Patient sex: M
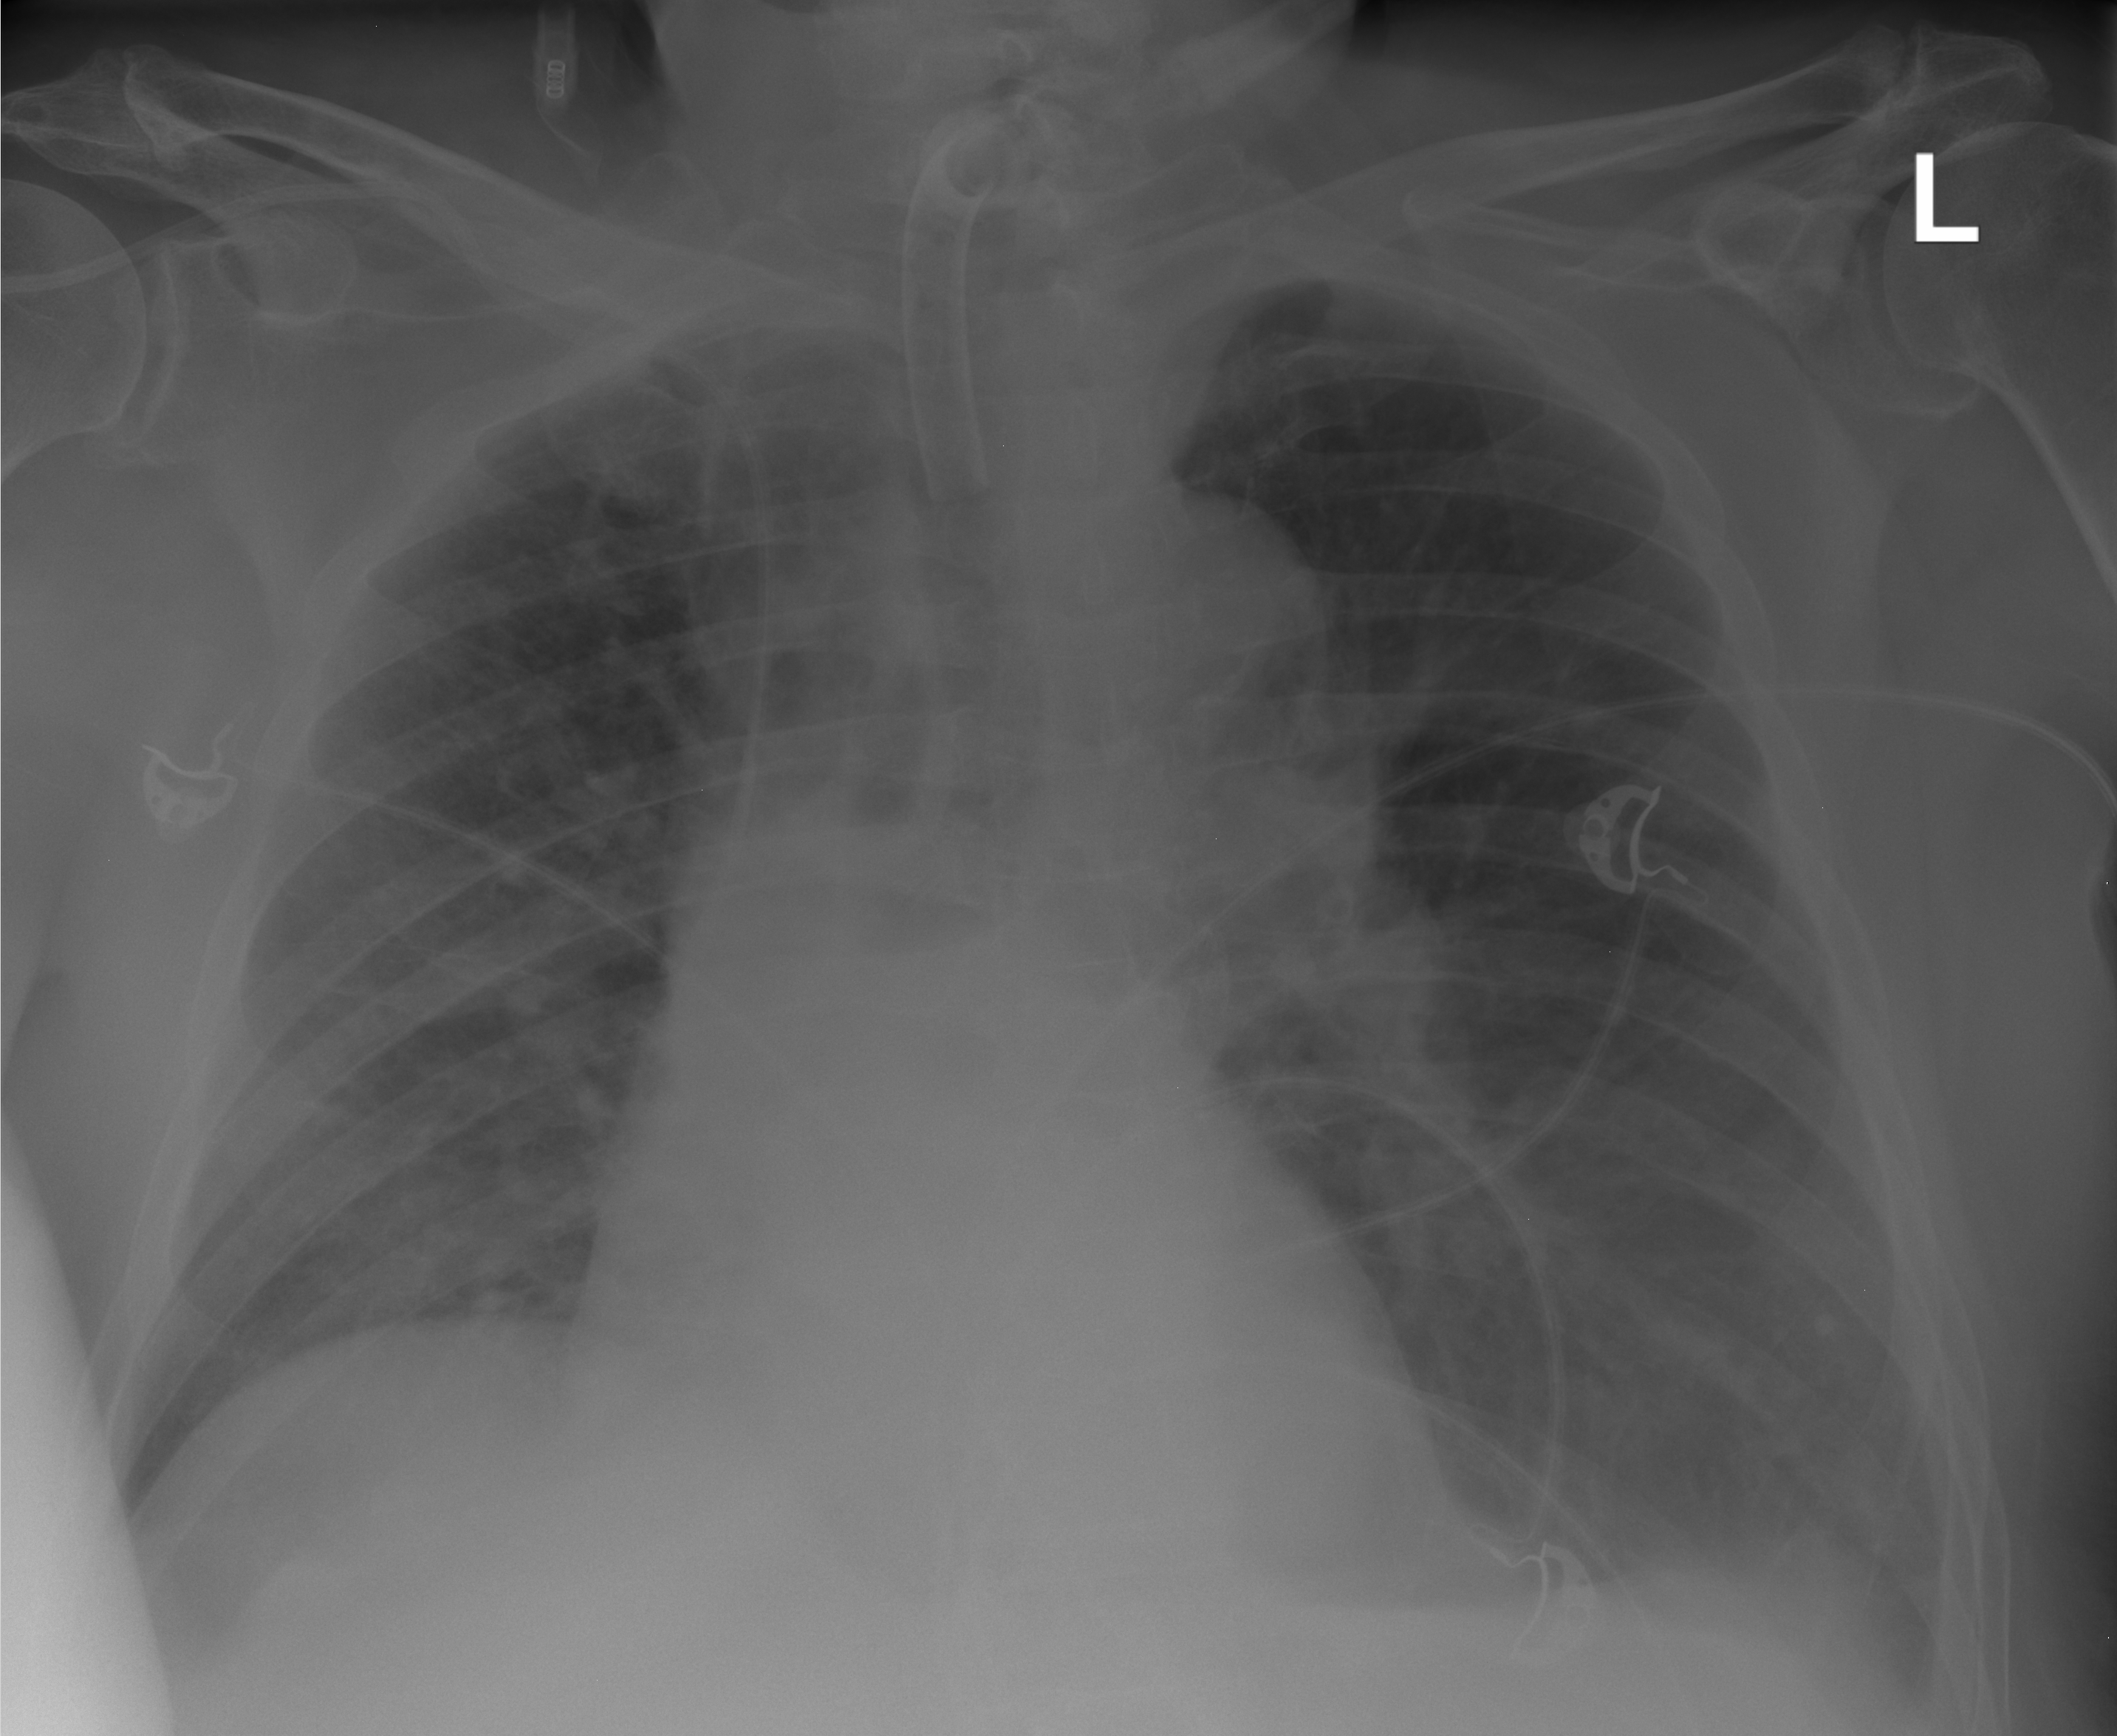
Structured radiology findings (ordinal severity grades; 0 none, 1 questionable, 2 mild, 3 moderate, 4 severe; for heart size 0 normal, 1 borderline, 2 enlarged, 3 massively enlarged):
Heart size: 0
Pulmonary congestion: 2
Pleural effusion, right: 0
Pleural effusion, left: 2
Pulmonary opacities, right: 0
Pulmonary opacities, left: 0
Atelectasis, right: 0
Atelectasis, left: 0